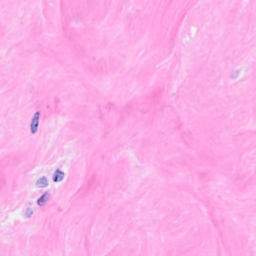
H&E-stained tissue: Breast